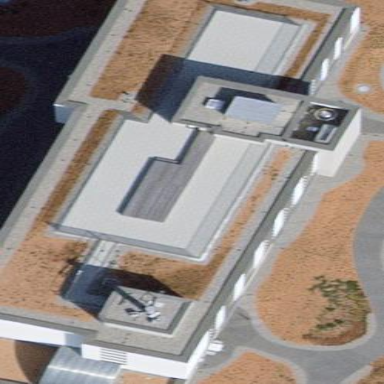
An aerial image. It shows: Hotel building with flat gray roof and yellow walls.